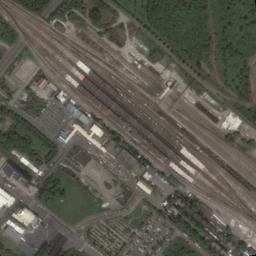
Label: railway_station